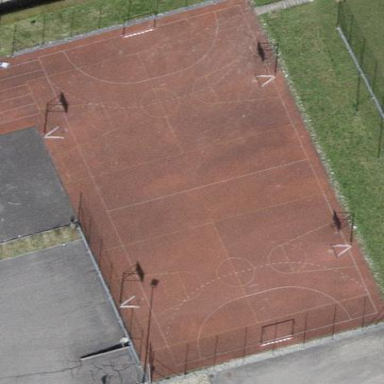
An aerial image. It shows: Basketball court in the leisure land pitch.